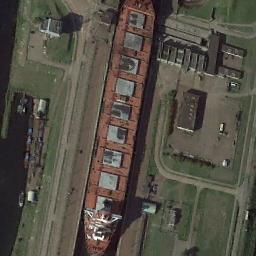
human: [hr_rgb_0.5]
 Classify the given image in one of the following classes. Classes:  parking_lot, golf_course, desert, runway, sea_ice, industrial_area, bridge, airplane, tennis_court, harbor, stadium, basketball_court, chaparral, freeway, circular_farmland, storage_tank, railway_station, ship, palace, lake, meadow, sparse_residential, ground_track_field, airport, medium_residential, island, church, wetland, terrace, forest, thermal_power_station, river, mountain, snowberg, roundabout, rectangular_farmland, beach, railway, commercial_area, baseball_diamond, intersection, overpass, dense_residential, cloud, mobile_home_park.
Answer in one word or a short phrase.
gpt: ship